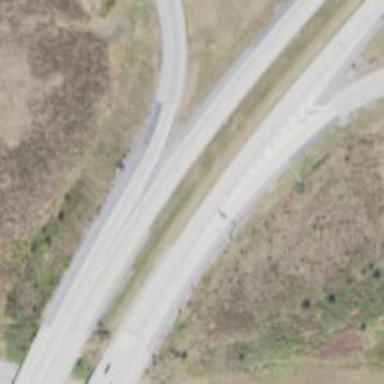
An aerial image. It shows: This image shows trunk highway that functions as expressway.